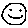
Label: smiley face